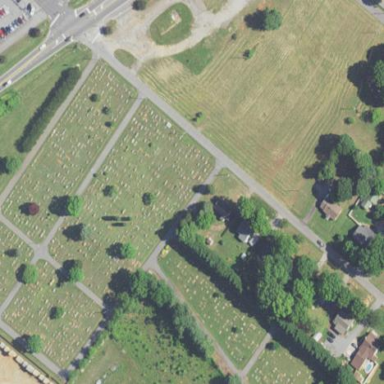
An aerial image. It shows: Cemetery.